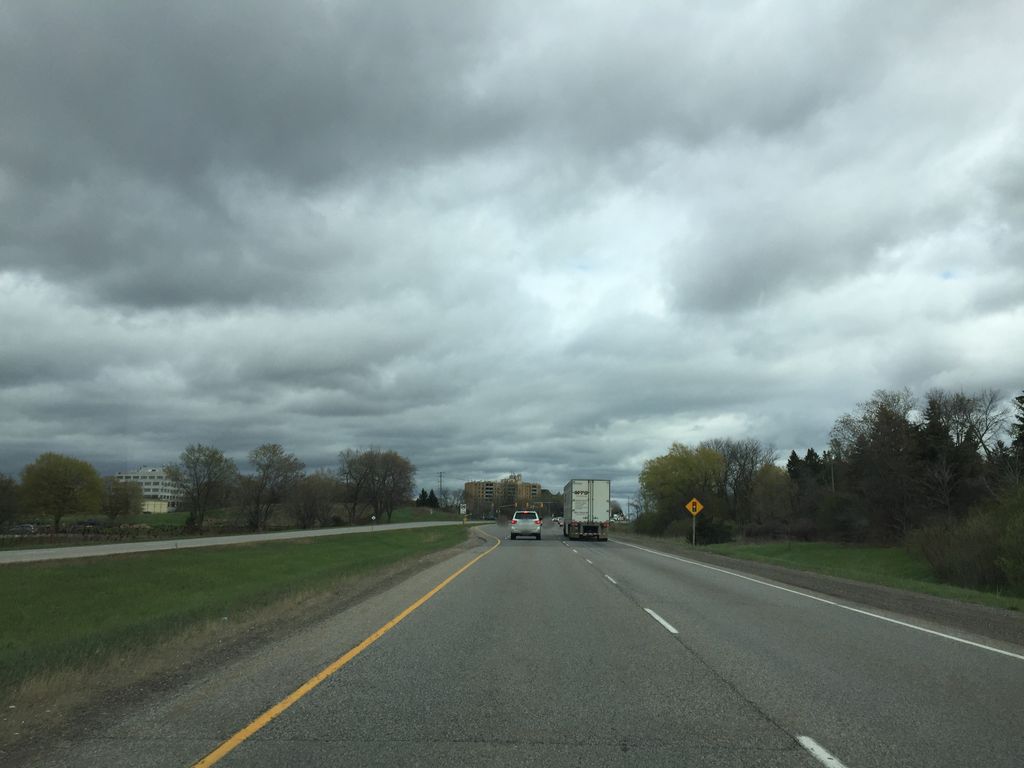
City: kitchener-waterloo